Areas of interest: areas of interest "Industrial"
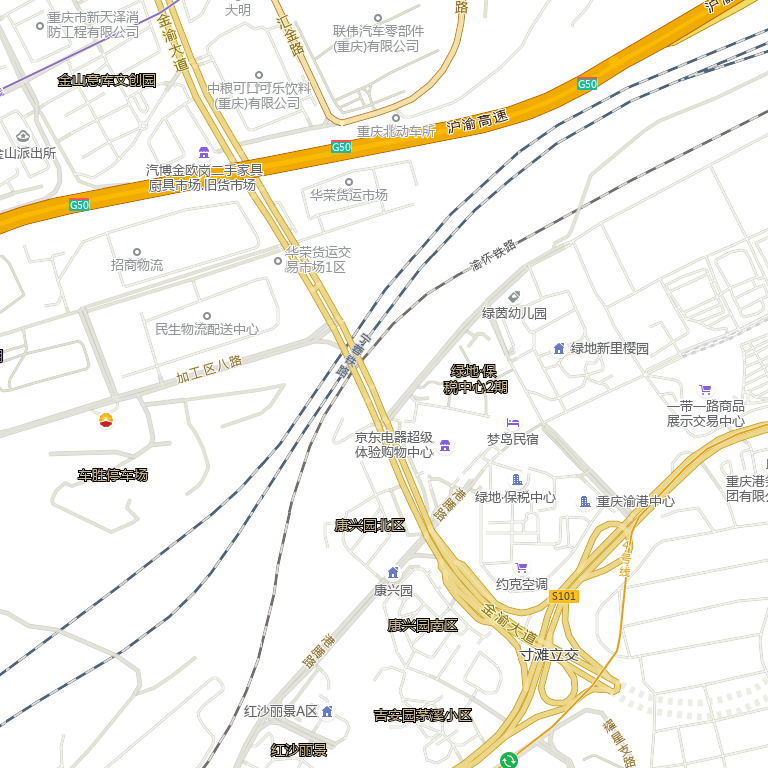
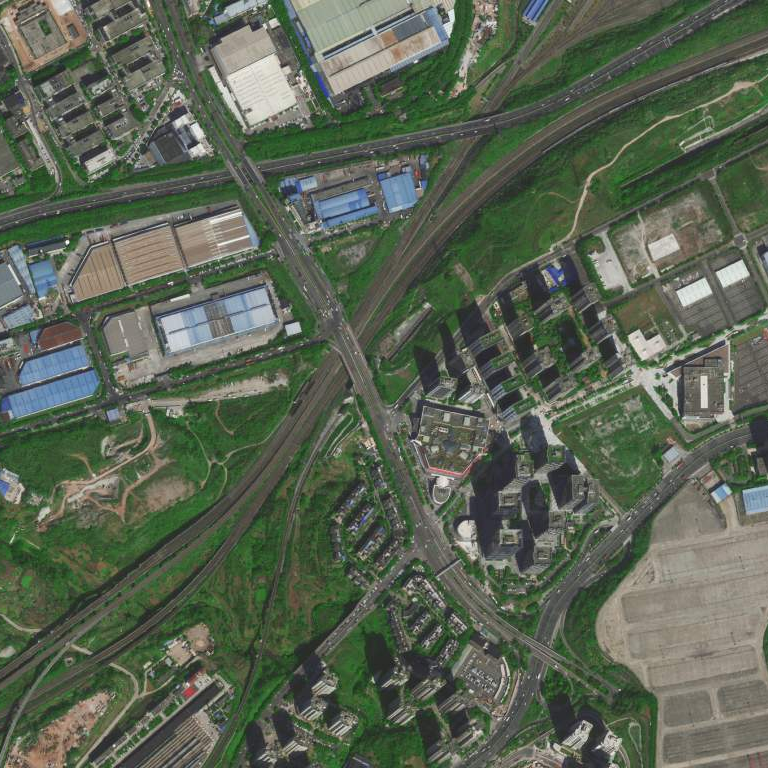